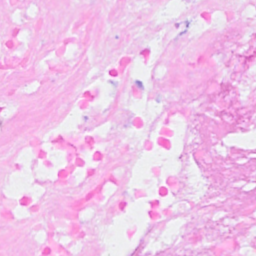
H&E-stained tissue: Breast